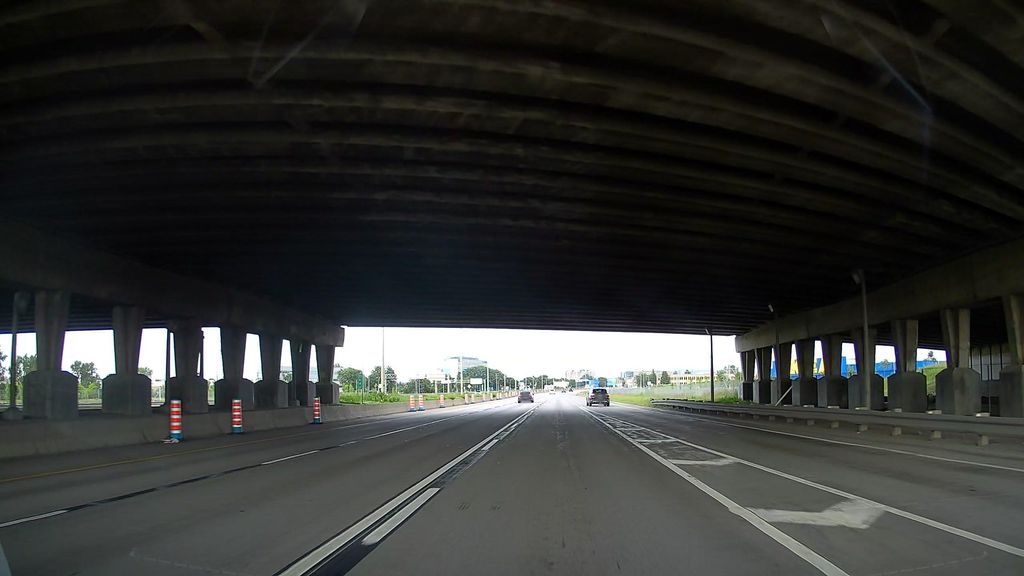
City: montreal